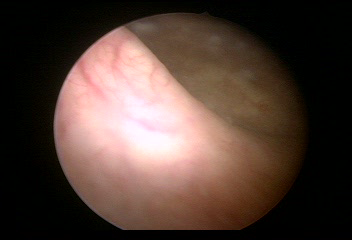
Modality: WLC
Class: Normal mucosa
Bladder cancer association: No